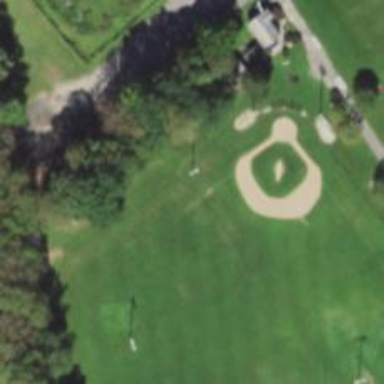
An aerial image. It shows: Baseball pitch for leisure land.